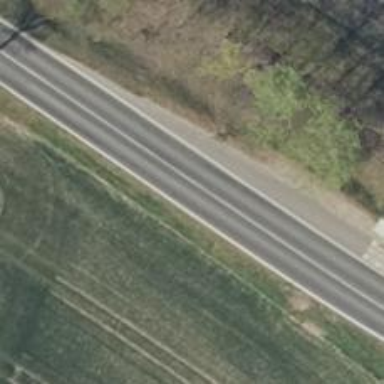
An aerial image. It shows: Secondary road with asphalt surface.